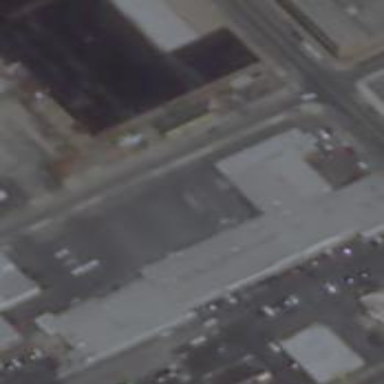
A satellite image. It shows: Retail building.